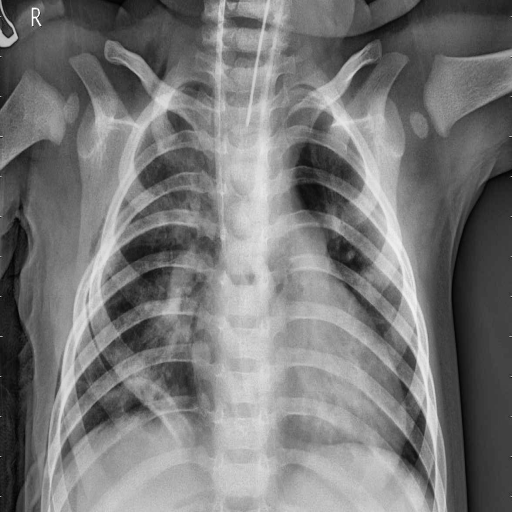
Finding: PNEUMONIA